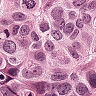
Metastatic tissue present: yes